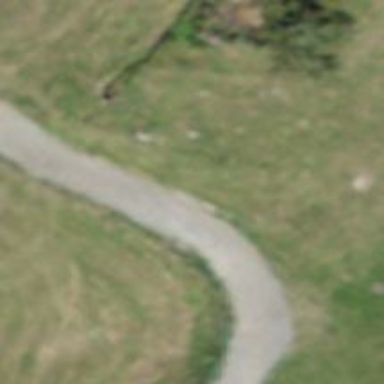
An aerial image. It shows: Gravel path.